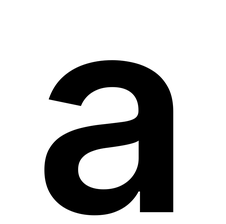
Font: Inter_SemiBold